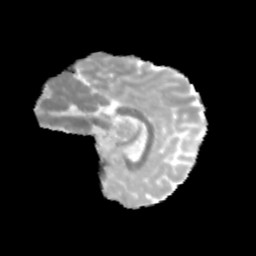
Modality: MD
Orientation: sagittal
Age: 11
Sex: female
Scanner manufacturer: siemens
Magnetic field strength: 3 T
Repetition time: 3.8 s
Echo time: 0.07 s